Field crop: maize
Growth stage: 2
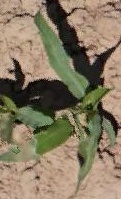
Species: maize